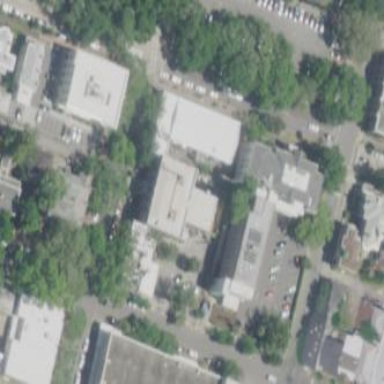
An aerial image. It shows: Commercial building with flat roof.